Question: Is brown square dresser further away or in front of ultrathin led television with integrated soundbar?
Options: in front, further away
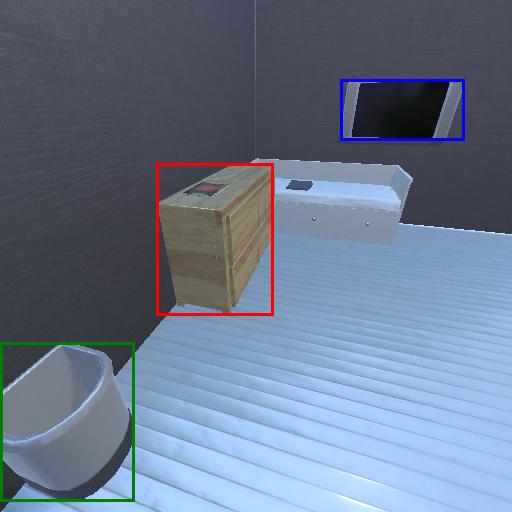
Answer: in front